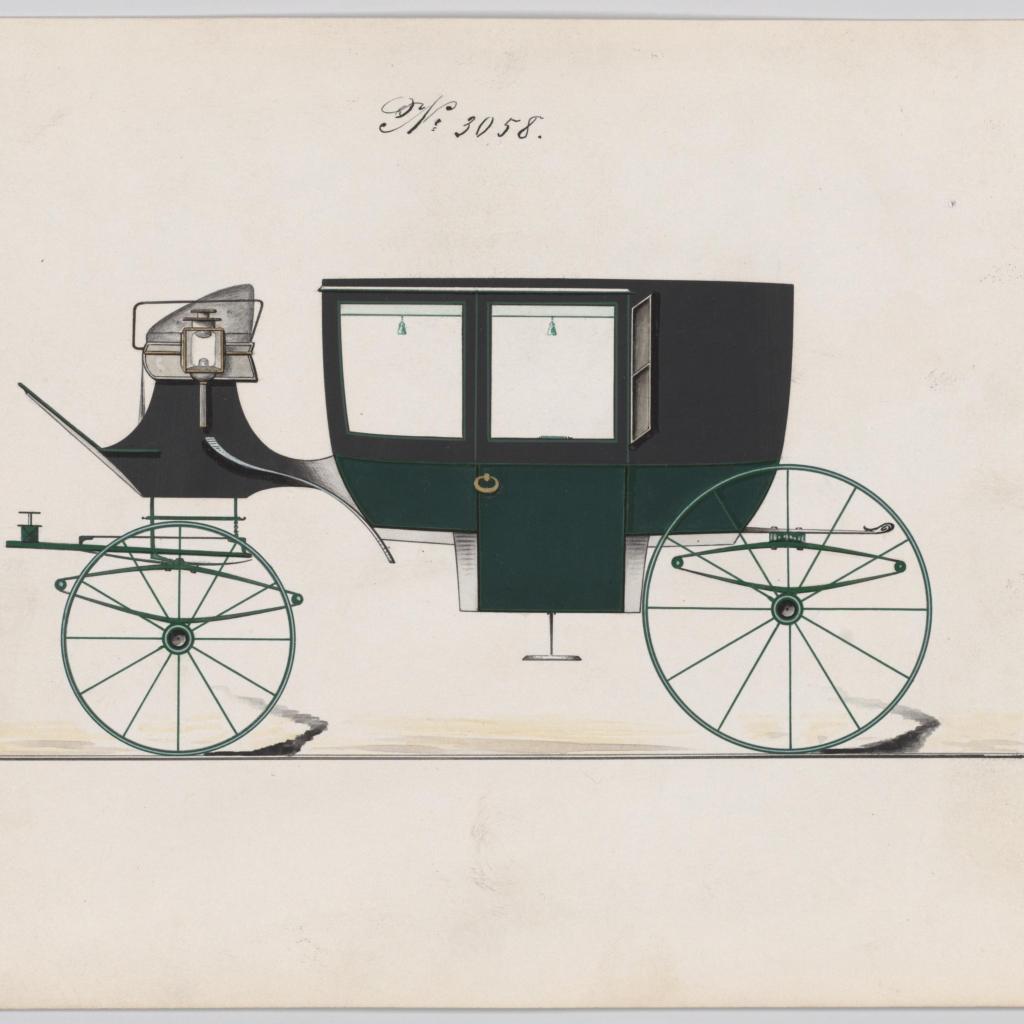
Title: Design for Glass Panel Coach, no. 3058
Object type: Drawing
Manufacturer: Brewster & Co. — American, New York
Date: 1874
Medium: Pen and black ink, watercolor and gouache, gum arabic anc metallic ink
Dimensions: sheet: 6 3/4 x 9 1/2 in. (17.1 x 24.1 cm)
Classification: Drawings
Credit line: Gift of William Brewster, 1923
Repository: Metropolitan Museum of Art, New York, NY